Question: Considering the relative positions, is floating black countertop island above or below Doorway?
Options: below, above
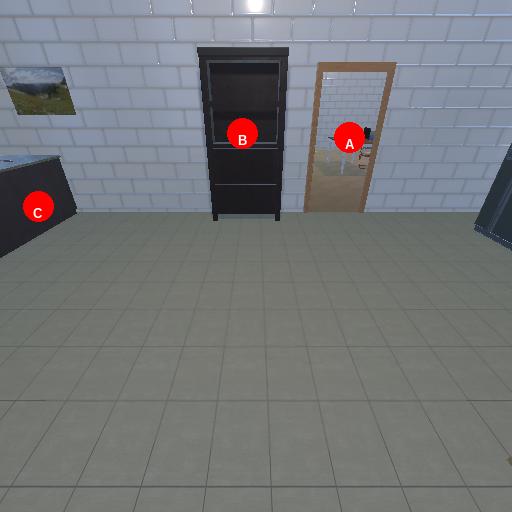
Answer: below